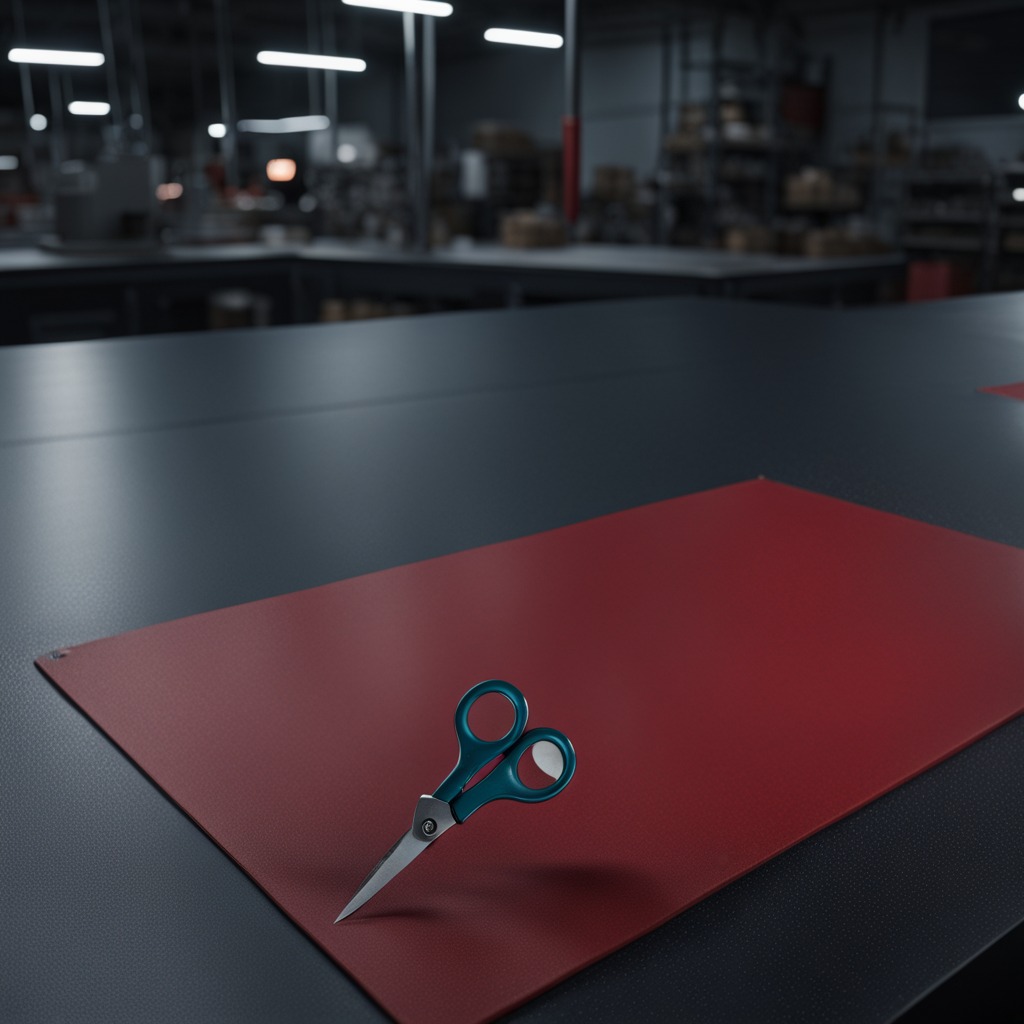
A scissor is lying on the clean granite tabletop.